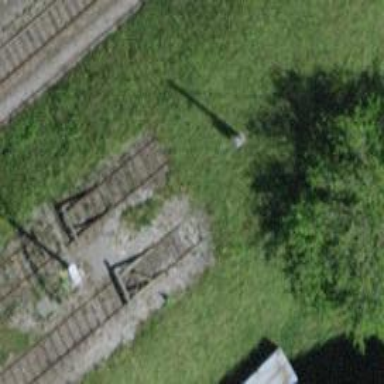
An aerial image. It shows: Single-track electrified railway service yard with contact line for trains.